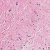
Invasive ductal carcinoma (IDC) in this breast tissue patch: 0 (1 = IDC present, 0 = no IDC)